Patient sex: M
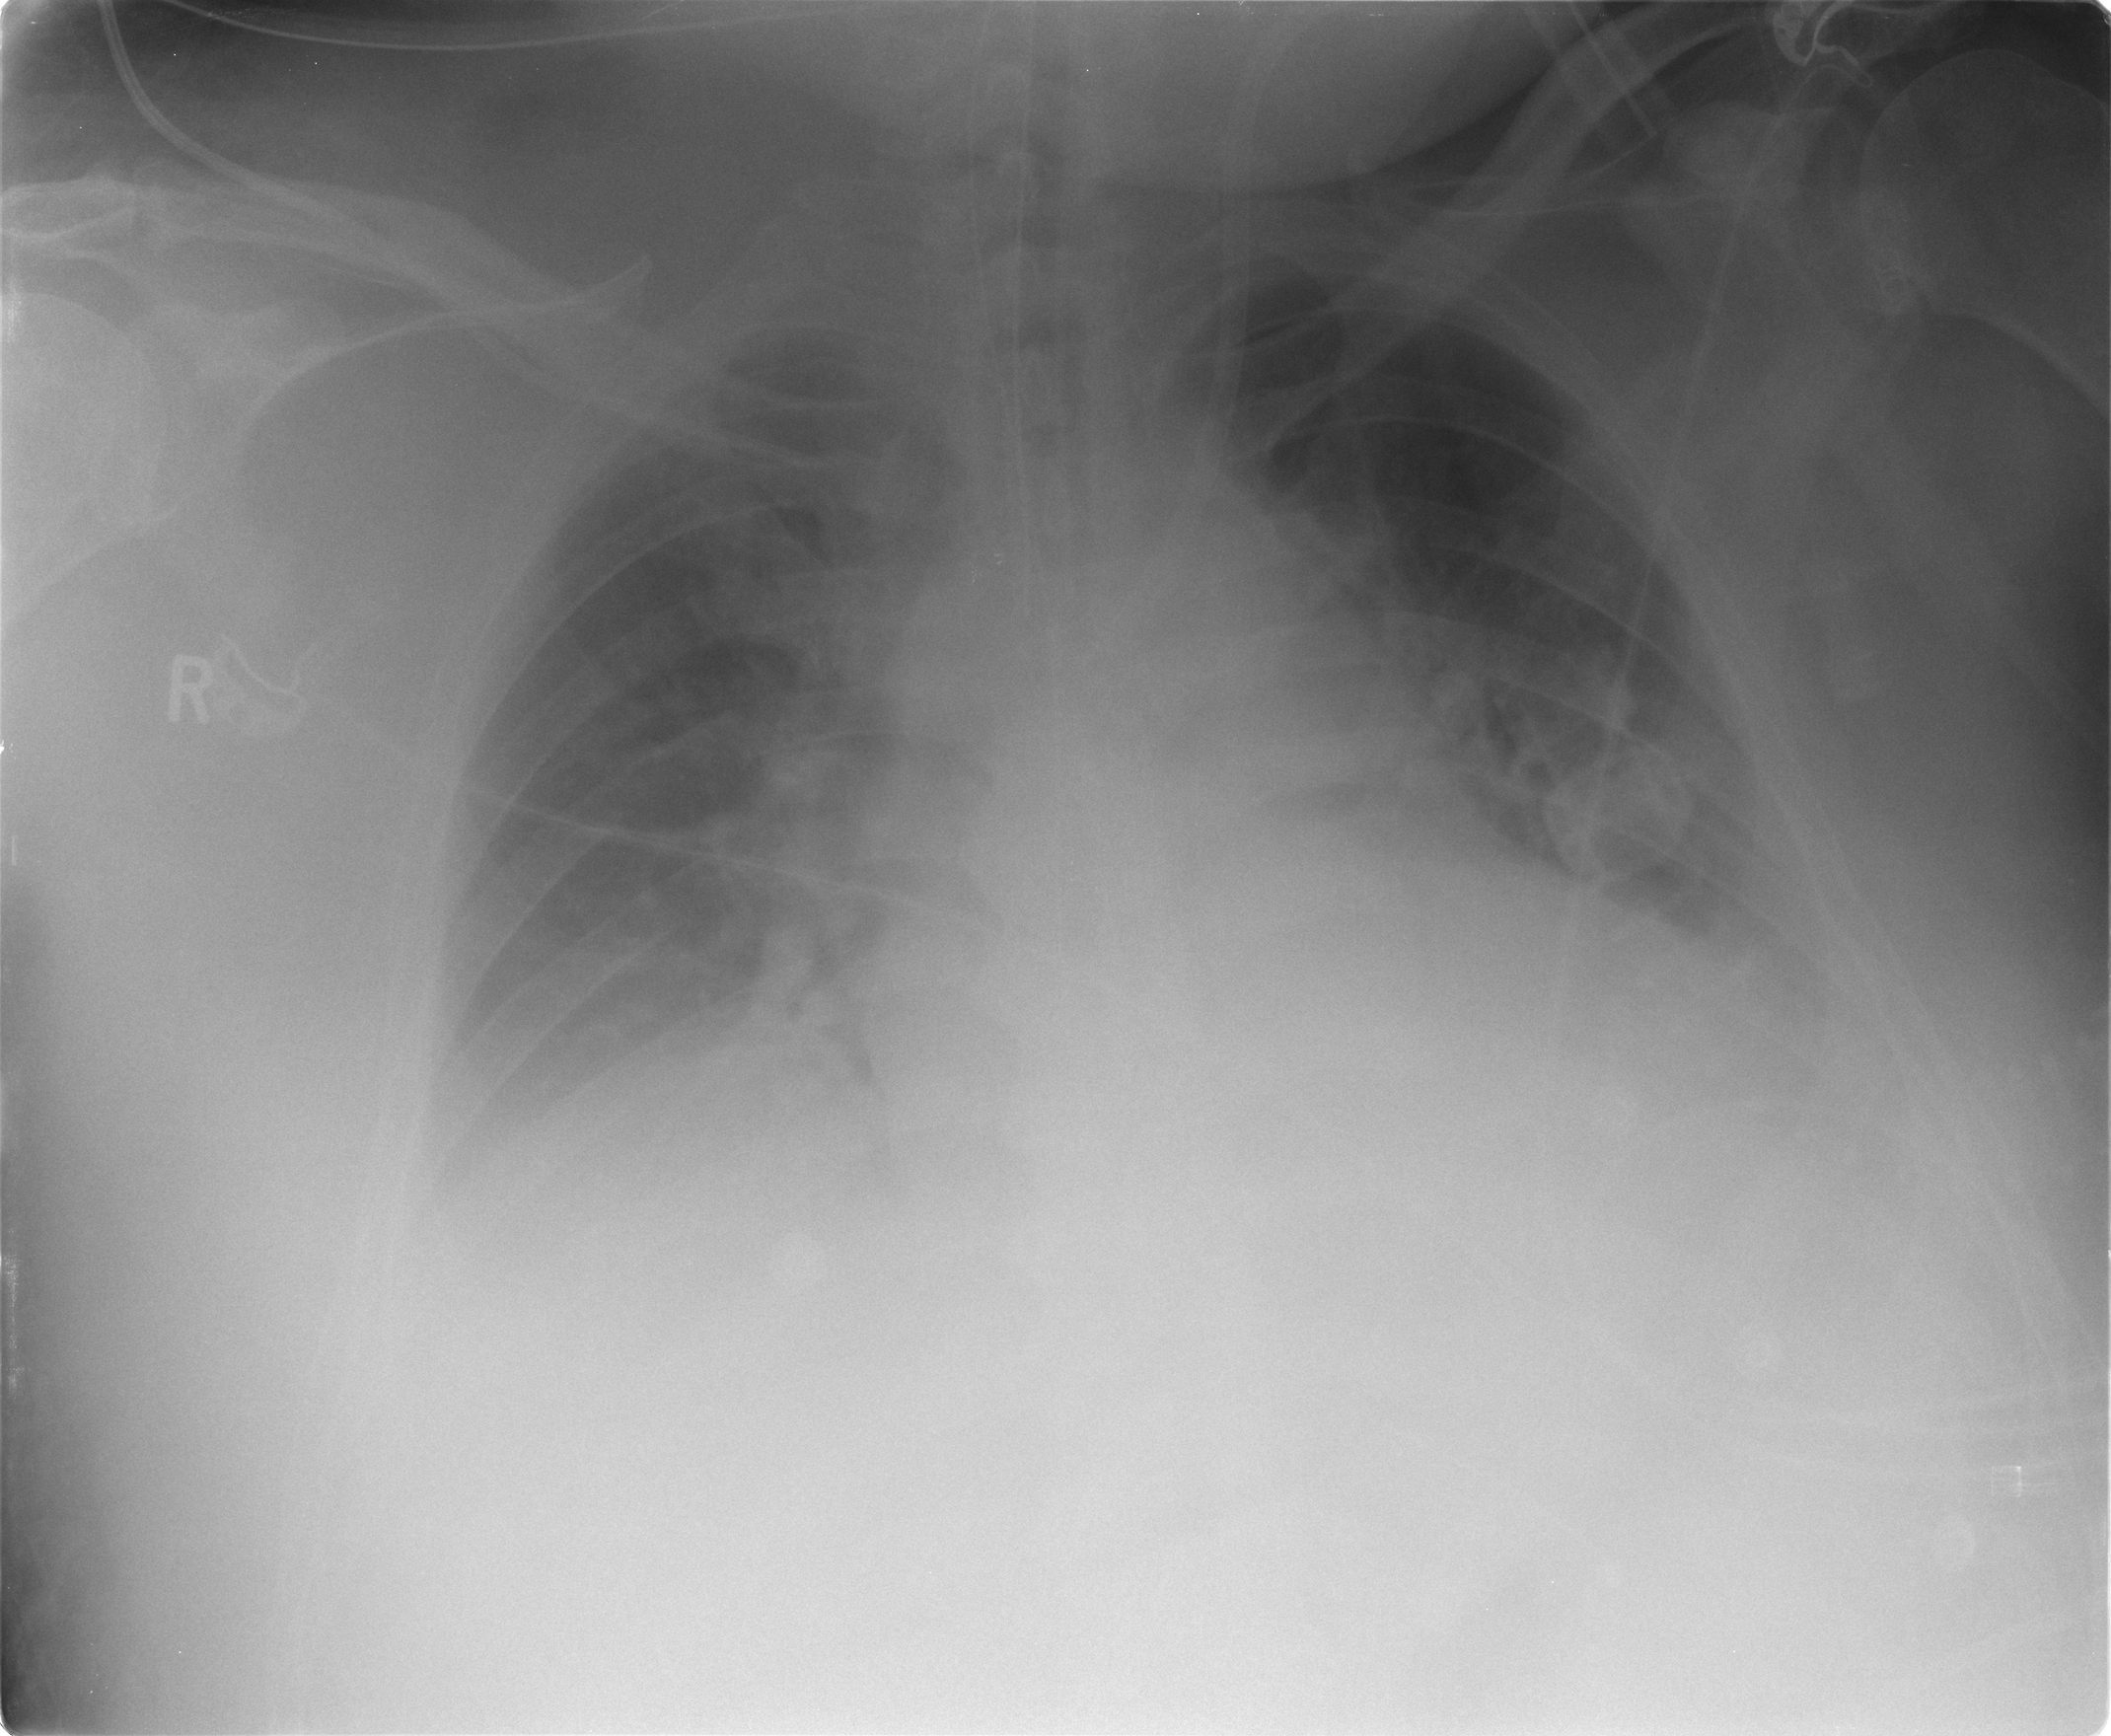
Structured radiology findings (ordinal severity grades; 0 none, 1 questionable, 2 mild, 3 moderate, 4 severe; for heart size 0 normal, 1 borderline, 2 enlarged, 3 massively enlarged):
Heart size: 2
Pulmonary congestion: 2
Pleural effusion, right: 2
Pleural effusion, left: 2
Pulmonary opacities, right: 0
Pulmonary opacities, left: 0
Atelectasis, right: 2
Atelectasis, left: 2